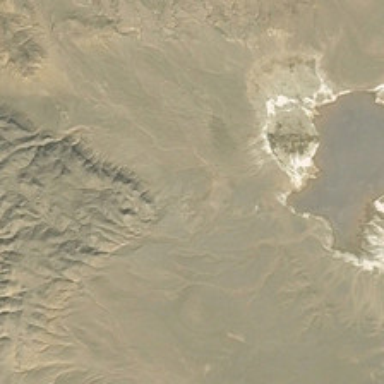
Mounds are covered by yellow sands .